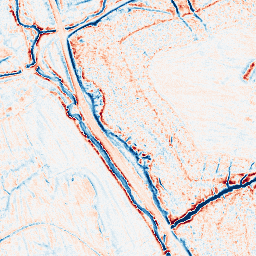
Category: edge_preserving
Decomposition family: anisotropic_diffusion
Decomposition parameters: iterations: 20
kappa: 100
gamma: 0.1
Upsampling method: quintic
Upsampling parameters: scale: 8
Upsampling scale: 8